Interaction volume radius: 5 \u00c5
Interaction volume height: 10 \u00c5
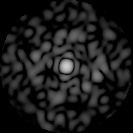
Disorder parameter: 0.849